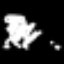
Label: angel